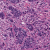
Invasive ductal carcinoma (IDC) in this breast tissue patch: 1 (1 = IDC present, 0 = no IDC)